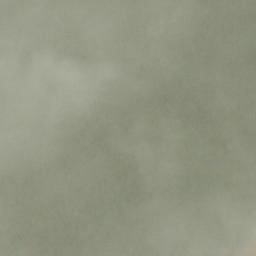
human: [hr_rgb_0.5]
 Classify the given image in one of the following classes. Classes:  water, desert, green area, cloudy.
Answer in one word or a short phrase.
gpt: cloudy